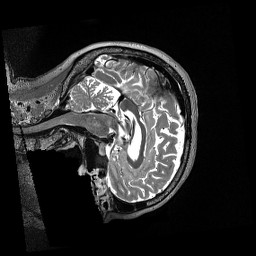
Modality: T2w
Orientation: sagittal
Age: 70
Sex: female
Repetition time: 3.2 s
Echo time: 0.563 s